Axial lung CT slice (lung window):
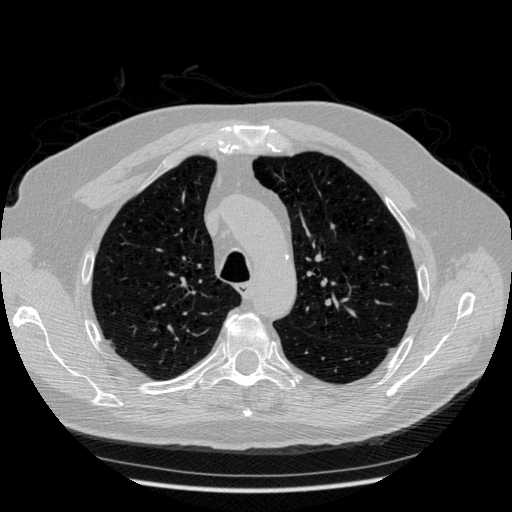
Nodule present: no